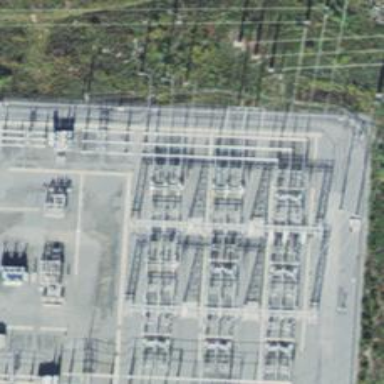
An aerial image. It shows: Switch for power supply.